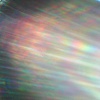
Label: sunburn